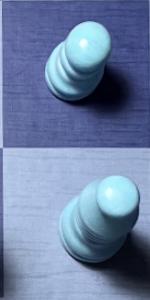
Label: Bishop_White